Question: I want to display text and images in sliding tabs using the RecyclerView. I think I have it setup correctly to this point and I think the last piece of the puzzle is the LayoutManager but it gives me an error under the onCreateView I already made a variable for it so I am not sure how to go on further.
This is how it must look at the end

Main Activity
'''
public class MainActivity extends AppCompatActivity {
@Override
protected void onCreate(Bundle savedInstanceState) {
super.onCreate(savedInstanceState);
setContentView(R.layout.activity_main);
Toolbar toolbar = (Toolbar) findViewById(R.id.toolbar);
setSupportActionBar(toolbar);
ViewPager pager = (ViewPager) findViewById(R.id.viewPager);
pager.setAdapter(new MyPagerAdapter(getSupportFragmentManager()));
PagerSlidingTabStrip tabs = (PagerSlidingTabStrip) findViewById(R.id.tabs);
tabs.setBackgroundColor(getResources().getColor(R.color.colorPrimaryDark));
tabs.setIndicatorColor(getResources().getColor(R.color.colorAccent));
tabs.setDividerColor(getResources().getColor(R.color.colorPrimary));
tabs.setTextColor(getResources().getColor(R.color.colorTest));
tabs.setViewPager(pager);
}
class MyPagerAdapter extends FragmentPagerAdapter {
String[] adapter_one_tabs;
public MyPagerAdapter(FragmentManager fm) {
super(fm);
adapter_one_tabs = getResources().getStringArray(R.array.adapter_one_tabs);
}
@Override
public Fragment getItem(int position) {
return MyFragment.getInstance(position);
}
@Override
public CharSequence getPageTitle(int position) {
return adapter_one_tabs[position];
}
@Override
public int getCount() {
return 4;
}
}
public static class MyFragment extends Fragment {
public static final String TAB_POSITION_KEY = "TAB_POSITION_KEY";
private RecyclerView mRecyclerView;
private RecyclerView.LayoutManager mLayoutManager;
private RecyclerView.Adapter mAdapter;
public static MyFragment getInstance(int position) {
MyFragment myFragment = new MyFragment();
Bundle args = new Bundle();
args.putInt(TAB_POSITION_KEY, position);
myFragment.setArguments(args);
return myFragment;
}
@Override
public View onCreateView(LayoutInflater inflater, @Nullable ViewGroup container, @Nullable Bundle savedInstanceState) {
View layout = inflater.inflate(R.layout.recyclerview_fragment, container, false);
Bundle bundle = getArguments();
int position = bundle.getInt(TAB_POSITION_KEY);
mRecyclerView = (RecyclerView) layout.findViewById(R.id.recycler_view);
switch (position) {
case 0:
mAdapter = new AdapterOne();
mRecyclerView.setAdapter(mAdapter);
break;
case 1:
mAdapter = new AdapterTwo();
mRecyclerView.setAdapter(mAdapter);
break;
case 2:
mAdapter = new AdapterThree();
mRecyclerView.setAdapter(mAdapter);
break;
case 3:
mAdapter = new AdapterFour();
mRecyclerView.setAdapter(mAdapter);
break;
}
return layout;
}
}
}
'''
AdapterOne
'''
public class AdapterOne extends RecyclerView.Adapter<AdapterOne.ViewHolder> {
List<AdapterData> mItems;
public AdapterOne() {
super();
mItems = new ArrayList<AdapterData>();
AdapterData data = new AdapterData();
data.setThumbnail(R.drawable.afghanistan);
data.setName("Afghanistan");
mItems.add(data);
data = new AdapterData();
data.setThumbnail(R.drawable.albania);
data.setName("Albania");
mItems.add(data);
data = new AdapterData();
data.setThumbnail(R.drawable.algeria);
data.setName("Algeria");
mItems.add(data);
data = new AdapterData();
data.setThumbnail(R.drawable.american_samoa);
data.setName("American Samoa");
mItems.add(data);
data = new AdapterData();
data.setThumbnail(R.drawable.andorra);
data.setName("Andorra");
mItems.add(data);
data = new AdapterData();
data.setThumbnail(R.drawable.angola);
data.setName("Angola");
mItems.add(data);
data = new AdapterData();
data.setThumbnail(R.drawable.anguilla);
data.setName("Anguilla");
mItems.add(data);
data = new AdapterData();
data.setThumbnail(R.drawable.antigua_and_barbuda);
data.setName("Antigua and Barbuda");
mItems.add(data);
data = new AdapterData();
data.setThumbnail(R.drawable.argentina);
data.setName("Argentina");
mItems.add(data);
data = new AdapterData();
data.setThumbnail(R.drawable.armenia);
data.setName("Armenia");
mItems.add(data);
data = new AdapterData();
data.setThumbnail(R.drawable.aruba);
data.setName("Aruba");
mItems.add(data);
data = new AdapterData();
data.setThumbnail(R.drawable.australia);
data.setName("Australia");
mItems.add(data);
data = new AdapterData();
data.setThumbnail(R.drawable.austria);
data.setName("Austria");
mItems.add(data);
data = new AdapterData();
data.setThumbnail(R.drawable.azerbaijan);
data.setName("Azerbaijan");
mItems.add(data);
data = new AdapterData();
data.setThumbnail(R.drawable.bahamas);
data.setName("Bahamas");
mItems.add(data);
data = new AdapterData();
data.setThumbnail(R.drawable.bahrain);
data.setName("Bahrain");
mItems.add(data);
data = new AdapterData();
data.setThumbnail(R.drawable.bangladesh);
data.setName("Bangladesh");
mItems.add(data);
data = new AdapterData();
data.setThumbnail(R.drawable.barbados);
data.setName("Barbados");
mItems.add(data);
data = new AdapterData();
data.setThumbnail(R.drawable.belarus);
data.setName("Belarus");
mItems.add(data);
data = new AdapterData();
data.setThumbnail(R.drawable.belgium);
data.setName("Belgium");
mItems.add(data);
data = new AdapterData();
data.setThumbnail(R.drawable.belize);
data.setName("Belize");
mItems.add(data);
data = new AdapterData();
data.setThumbnail(R.drawable.benin);
data.setName("Benin");
mItems.add(data);
data = new AdapterData();
data.setThumbnail(R.drawable.bermuda);
data.setName("Bermuda");
mItems.add(data);
data = new AdapterData();
data.setThumbnail(R.drawable.bhutan);
data.setName("Bhutan");
mItems.add(data);
data = new AdapterData();
data.setThumbnail(R.drawable.bolivia);
data.setName("Bolivia");
mItems.add(data);
data = new AdapterData();
data.setThumbnail(R.drawable.bosnia_and_herzegovina);
data.setName("Bosnia and Herzegovina");
mItems.add(data);
data = new AdapterData();
data.setThumbnail(R.drawable.botswana);
data.setName("Botswana");
mItems.add(data);
data = new AdapterData();
data.setThumbnail(R.drawable.brazil);
data.setName("Brazil");
mItems.add(data);
data = new AdapterData();
data.setThumbnail(R.drawable.british_virgin_islands);
data.setName("British Virgin Islands");
mItems.add(data);
data = new AdapterData();
data.setThumbnail(R.drawable.brunei);
data.setName("Brunei");
mItems.add(data);
data = new AdapterData();
data.setThumbnail(R.drawable.bulgaria);
data.setName("Bulgaria");
mItems.add(data);
data = new AdapterData();
data.setThumbnail(R.drawable.burkina_faso);
data.setName("Burkina Faso");
mItems.add(data);
data = new AdapterData();
data.setThumbnail(R.drawable.burundi);
data.setName("Burundi");
mItems.add(data);
data = new AdapterData();
data.setThumbnail(R.drawable.cambodia);
data.setName("Cambodia");
mItems.add(data);
data = new AdapterData();
data.setThumbnail(R.drawable.cameroon);
data.setName("Cameroon");
mItems.add(data);
data = new AdapterData();
data.setThumbnail(R.drawable.canada);
data.setName("Canada");
mItems.add(data);
data = new AdapterData();
data.setThumbnail(R.drawable.cape_verde);
data.setName("Cape Verde");
mItems.add(data);
data = new AdapterData();
data.setThumbnail(R.drawable.cayman_islands);
data.setName("Cayman Islands");
mItems.add(data);
data = new AdapterData();
data.setThumbnail(R.drawable.central_african_republic);
data.setName("Central African Republic");
mItems.add(data);
data = new AdapterData();
data.setThumbnail(R.drawable.chad);
data.setName("Chad");
mItems.add(data);
data = new AdapterData();
data.setThumbnail(R.drawable.chile);
data.setName("Chile");
mItems.add(data);
data = new AdapterData();
data.setThumbnail(R.drawable.china);
data.setName("China");
mItems.add(data);
data = new AdapterData();
data.setThumbnail(R.drawable.colombia);
data.setName("Colombia");
mItems.add(data);
data = new AdapterData();
data.setThumbnail(R.drawable.comoros);
data.setName("Comoros");
mItems.add(data);
data = new AdapterData();
data.setThumbnail(R.drawable.cook_islands);
data.setName("Cook Islands");
mItems.add(data);
data = new AdapterData();
data.setThumbnail(R.drawable.costa_rica);
data.setName("Costa Rica");
mItems.add(data);
data = new AdapterData();
data.setThumbnail(R.drawable.cote_divoire);
data.setName("Cote d'Ivoire");
mItems.add(data);
data = new AdapterData();
data.setThumbnail(R.drawable.croatia);
data.setName("Croatia");
mItems.add(data);
data = new AdapterData();
data.setThumbnail(R.drawable.cuba);
data.setName("Cuba");
mItems.add(data);
data = new AdapterData();
data.setThumbnail(R.drawable.cayman_islands);
data.setName("Cayman Island");
mItems.add(data);
data = new AdapterData();
data.setThumbnail(R.drawable.curacao);
data.setName("Curacao");
mItems.add(data);
data = new AdapterData();
data.setThumbnail(R.drawable.cyprus);
data.setName("Cyprus");
mItems.add(data);
data = new AdapterData();
data.setThumbnail(R.drawable.czech_republic);
data.setName("Czech Republic");
mItems.add(data);
data = new AdapterData();
data.setThumbnail(R.drawable.democratic_republic_of_the_congo);
data.setName("Democratic Republic of the Congo");
mItems.add(data);
}
@Override
public ViewHolder onCreateViewHolder(ViewGroup viewGroup, int i) {
View v = LayoutInflater.from(viewGroup.getContext())
.inflate(R.layout.recycler_view_card_item, viewGroup, false);
return new ViewHolder(v);
}
@Override
public void onBindViewHolder(ViewHolder viewHolder, int i) {
AdapterData movie = mItems.get(i);
viewHolder.natThumbnail.setImageResource(movie.getThumbnail());
viewHolder.natName.setText(movie.getName());
}
@Override
public int getItemCount() {
return mItems.size();
}
class ViewHolder extends RecyclerView.ViewHolder{
public ImageView natThumbnail;
public TextView natName;
public ViewHolder(View itemView) {
super(itemView);
natThumbnail = (ImageView)itemView.findViewById(R.id.layoutThumbnail);
natName = (TextView)itemView.findViewById(R.id.layoutName);
}
}
}
'''
activity_main.xml
'''
<LinearLayout xmlns:android="http://schemas.android.com/apk/res/android"
xmlns:tools="http://schemas.android.com/tools"
xmlns:ads="http://schemas.android.com/apk/res-auto"
android:layout_width="wrap_content"
android:layout_height="match_parent"
android:background="@color/colorBackground"
android:orientation="vertical"
tools:context=".MainActivity">
<android.support.v7.widget.Toolbar
xmlns:android="http://schemas.android.com/apk/res/android"
android:id="@+id/toolbar"
android:layout_width="match_parent"
android:layout_height="wrap_content"
android:layout_alignParentTop="true"
android:background="@color/colorPrimary"
android:minHeight="?attr/actionBarSize" >
</android.support.v7.widget.Toolbar>
<com.astuetz.PagerSlidingTabStrip
android:id="@+id/tabs"
android:layout_width="match_parent"
android:layout_height="48dip" />
<android.support.v4.view.ViewPager
android:id="@+id/viewPager"
android:layout_width="match_parent"
android:layout_height="0dp" />
</LinearLayout>
'''
recyclerview_fragment.xml
'''
<LinearLayout xmlns:android="http://schemas.android.com/apk/res/android"
xmlns:tools="http://schemas.android.com/tools"
android:layout_width="match_parent"
android:layout_height="match_parent"
android:orientation="vertical"
tools:context=".MainActivity">
<android.support.v7.widget.RecyclerView
android:id="@+id/recycler_view"
android:layout_width="match_parent"
android:layout_height="match_parent"/>
</LinearLayout>
'''
recycler_view_card_item.xml
'''
<LinearLayout xmlns:android="http://schemas.android.com/apk/res/android"
xmlns:card_view="http://schemas.android.com/apk/res-auto"
android:layout_width="match_parent"
android:layout_height="match_parent"
android:orientation="vertical">
<android.support.v7.widget.CardView
android:layout_width="match_parent"
android:layout_height="wrap_content"
android:foreground="?android:attr/selectableItemBackground"
card_view:cardCornerRadius="3dp"
card_view:cardUseCompatPadding="true">
<RelativeLayout
android:layout_width="match_parent"
android:layout_height="wrap_content"
android:background="#DDD">
<ImageView
android:id="@+id/layoutThumbnail"
android:layout_width="50dp"
android:layout_height="50dp"
android:layout_marginLeft="10dp"
android:layout_marginRight="10dp"
android:src="@drawable/afghanistan"
android:gravity="center_vertical"
android:layout_centerHorizontal="true"
/>
<TextView
android:id="@+id/layoutName"
android:layout_width="wrap_content"
android:layout_height="wrap_content"
android:text="Country Name"
android:textSize="@dimen/abc_text_size_body_1_material"
android:layout_below="@id/layoutThumbnail"
android:layout_centerInParent="true"
/>
</RelativeLayout>
</android.support.v7.widget.CardView>
</LinearLayout>
'''
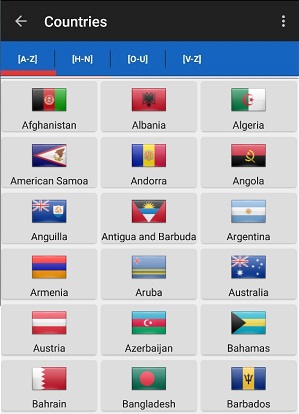
Answer: All right I get what your error is :
The log say 'no suitable constructor found for GridLayoutManager(MyFragment, int)'.
The available constructor for GridLayoutManager are :
'''
// Constructor used when layout manager is set in XML by RecyclerView attribute "layoutManager".
GridLayoutManager(Context context, AttributeSet attrs, int defStyleAttr, int defStyleRes)
// Creates a vertical GridLayoutManager
GridLayoutManager(Context context, int spanCount)
GridLayoutManager(Context context, int spanCount, int orientation, boolean reverseLayout)
'''
As you can see the first parameter is the 'Context' not a 'Fragment' :)
So simply change 'this' to the context :
'''
mLayoutManager = new GridLayoutManager(getActivity(), 3);
mRecyclerView.setLayoutManager(mLayoutManager);
'''
And it will normally work :)
## EDIT
I put you the code where the lines can be put :
'''
public static class MyFragment extends Fragment {
...
@override
public void onCreate (Bundle savedInstanceState) {
super.onCreate(savedInstanceState);
// HERE YOU INITIALIZE THE GRID LAYOUT MANAGER
mLayoutManager = new GridLayoutManager(getActivity(), 3);
}
@Override
public View onCreateView(LayoutInflater inflater, @Nullable ViewGroup container, @Nullable Bundle savedInstanceState) {
View layout = inflater.inflate(R.layout.recyclerview_fragment, container, false);
Bundle bundle = getArguments();
int position = bundle.getInt(TAB_POSITION_KEY);
mRecyclerView = (RecyclerView) layout.findViewById(R.id.recycler_view);
switch (position) {
...
}
// HERE YOU SET THE RECYCLER VIEW
mRecyclerView.setLayoutManager(mLayoutManager);
return layout;
}
}
'''